Question: As I try to solve the problem that led to this my unsolved unsolved <URL>, I decided to bring up the to the front since the content doesn't bleed off of it.
1. Green paper: Main DIV.rack
2. Orange and Gray paper: inserted via CSS :before and :after
'''
<div class="rack">
Content
</div><!-- End Rack -->
'''
'''
.rack {
width: 70%;
height: 100%;
background: #7FAE68;
margin: 155px 0 100px 0;
position: relative;
float: left;
left: 15%;
z-index: 9999;
transform:rotate(1deg);
-ms-transform:rotate(1deg);
-webkit-transform:rotate(1deg);
padding-bottom:50px;
}
.rack::before {
content: "";
background: #E1BB70;
position: absolute;
height: 100%;
width: 100%;
z-index: -2;
transform:rotate(1deg);
-ms-transform:rotate(1deg);
-webkit-transform:rotate(1deg);
float: left;
left: 0%;
}
.rack::after {
content: "";
background: #E5E8EC;
position: absolute;
height: 100%;
width: 100%;
z-index: -1;
transform:rotate(-1deg);
-ms-transform:rotate(-1deg);
-webkit-transform:rotate(-1deg);
border: solid 1px #ddd;
left: 0%;
top: 0;
}
'''
If you look at the <URL> no matter the height. Since that's that's the case, my best bet would be to bring the green DIV to the top. There's nothing I haven't tried to no avail. Any help on how this can be achieved.

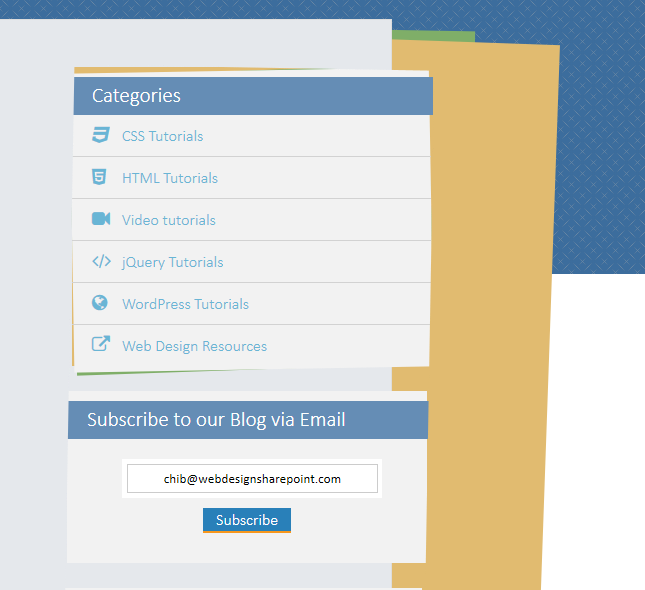
Answer: Interested question.
This image from this <URL> will make you understand more about layer stack of pseudo elements:

then you will realize that your requirement is impossible.
Anyways, I created some thing looks similar to your need, using the 'box-shadow' to make another "stack". See the fiddle.
## JSFiddle